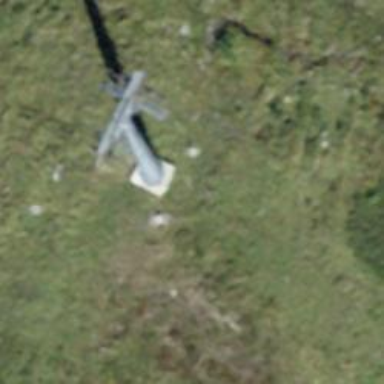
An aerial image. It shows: Pylon for aerialway.